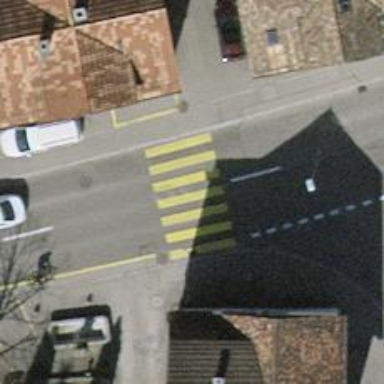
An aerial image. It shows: Uncontrolled crossing on the road.